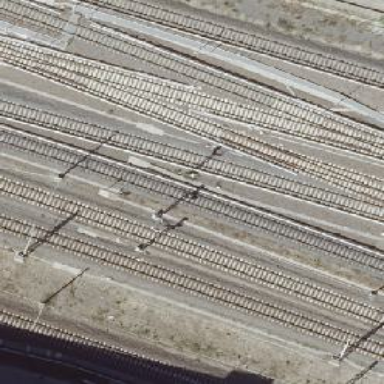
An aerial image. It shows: Railway signal.